Question: I am new to using PInvoke with Classic C++ and I asked this question yesterday: <URL>
I have now created a very simple C++ program as follows:
'''
#include <iostream>
#include <stdio.h>
#include <string>
extern "C" __declspec(dllexport) int hello()
{
//printf ("Hello World!
");
return 1;
}
'''
I then compiled the DLL using the following command: g++ -c mydll.cpp
Then created the shared library using the following command: g++ -shared -o mydll.dll mydll.o, then copied mydll.dll to C:\Windows\syswow64.
I then created a new VB.NET project and created the following code:
'''
Imports System.Runtime.InteropServices
Public Class TestPlatformInvoke
<DllImport("mydll.dll", CallingConvention:=CallingConvention.Cdecl)> _
Public Shared Function hello() As Integer
End Function
Public Sub New()
Try
Dim test As Integer = hello() 'Line 6 ex As Exception
'I don't swallow exceptions
MsgBox("test")
Catch ex As Exception
End Try
End Sub
End Class
'''
The application exits after calling hello(). It does not throw an exception.
I am trying to get to grips with how this works. I don't have any commercial experience with c++; only academic experience at university.
Here is an image of Dependancy Walker for mydll.dll.

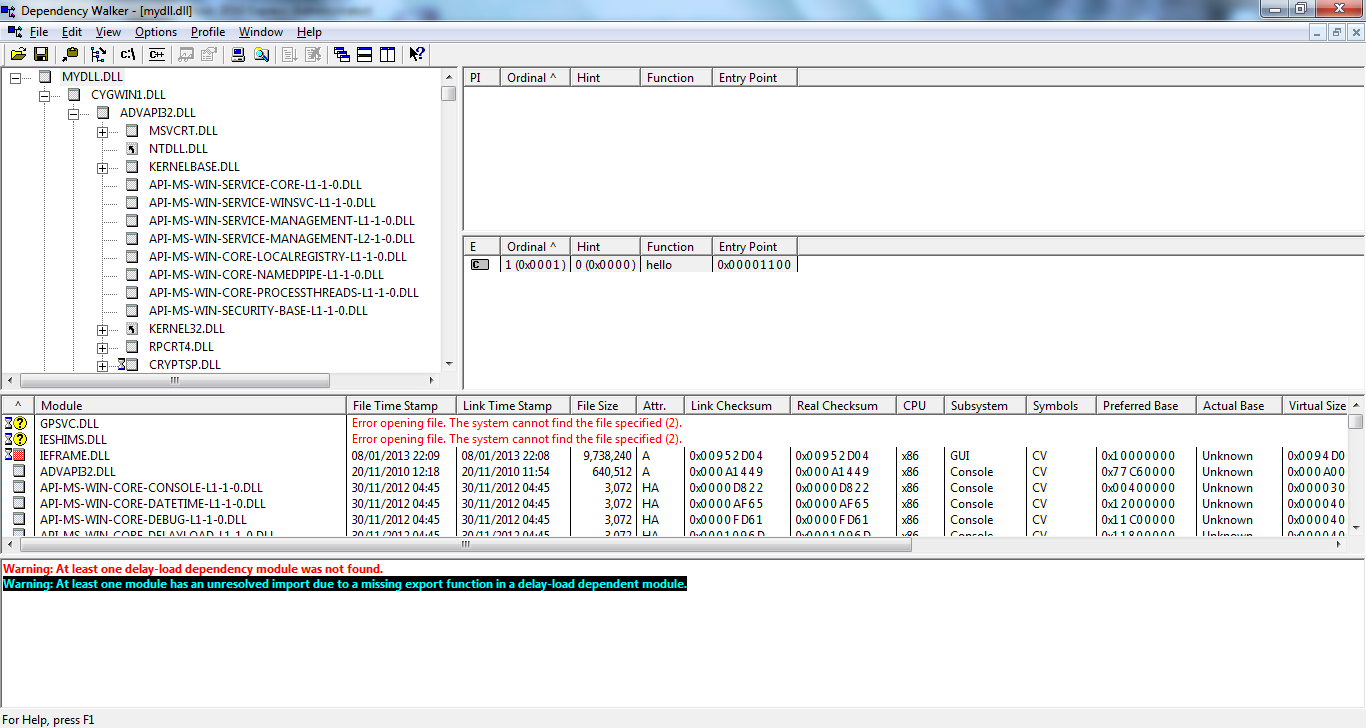
Answer: 'Declare' is VB6 legacy. You should use p/invoke and the DllImport attribute.
'''
<DllImport("mydll.dll", CallingConvention:=CallingConvention.Cdecl)> _
Public Shared Function hello() As Integer
End Function
'''
There are lots of ways that this could fail. Perhaps the DLL is not loading because there's a 32/64 bit mismatch. Also, your calling conventions do not match. Your DLL will be using cdecl but your VB code uses stdcall. The pinvoke above fixes that.
Most seriously your function does not appear to have been exported from the DLL. That's going to make it fail for sure. Use Dependency Walker to determined whether or not your function has been exported. I'm not so familiar with g++ so you'll have to work out how to export your function using the GNU toolchain. But watch out for name decoration and name mangling. You may need to take care with how you export your function so that it is exported with the desired name.